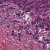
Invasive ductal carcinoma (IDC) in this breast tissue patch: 1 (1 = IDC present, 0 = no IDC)